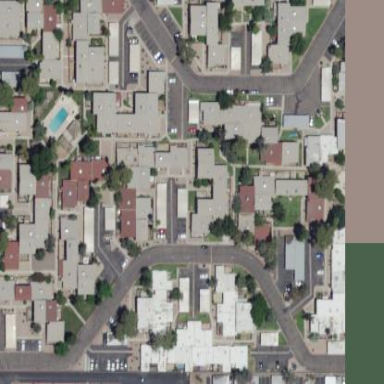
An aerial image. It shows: Residential area consisting of townhomes.